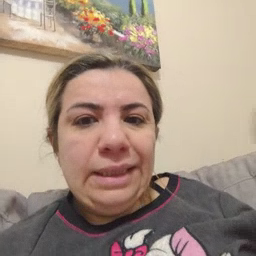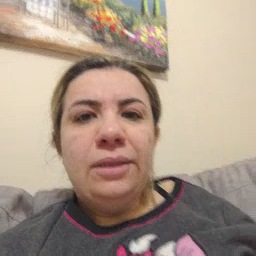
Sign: carrot